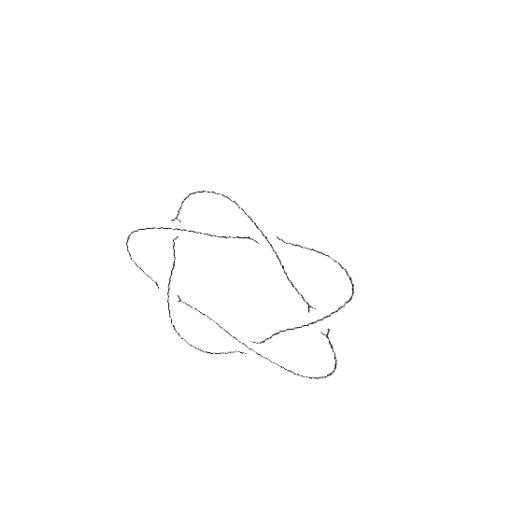
Crossing number: 5